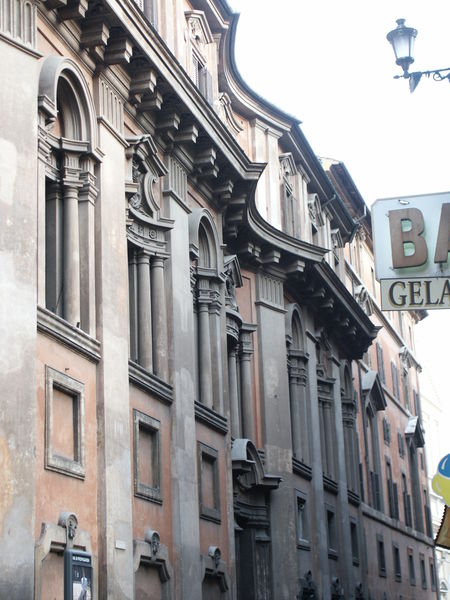
Titel: Palazzo della Propaganda Fide in Rom
Künstler: Francesco Borromini
Standort: Rom, Palazzo della Propaganda Fide (EU - I - Latium)
Schlagwörter: himmel, bar, fenster, laterne, strasse, säulen, tür, dach, eis, gebäude, architektur, häuser, kirche, gotik, renaissance, balkon, bilder, fassade, italien, giebel, rundbogen, stuck, tor, foto, fotografie, photographie, schild, palazzo, photo, sims, risalit, mauern, rundbögen, volute, gebälk, attika, palladio, farbfotografie, scheinfenster, gelateria, renasissance, travers